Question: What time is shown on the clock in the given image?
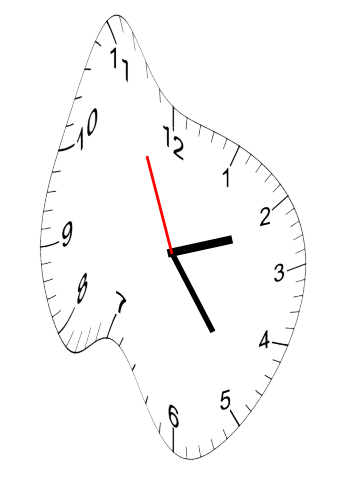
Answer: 02:23:56